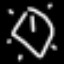
Label: diamond